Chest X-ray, PA view. Patient: 17 years old, sex M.
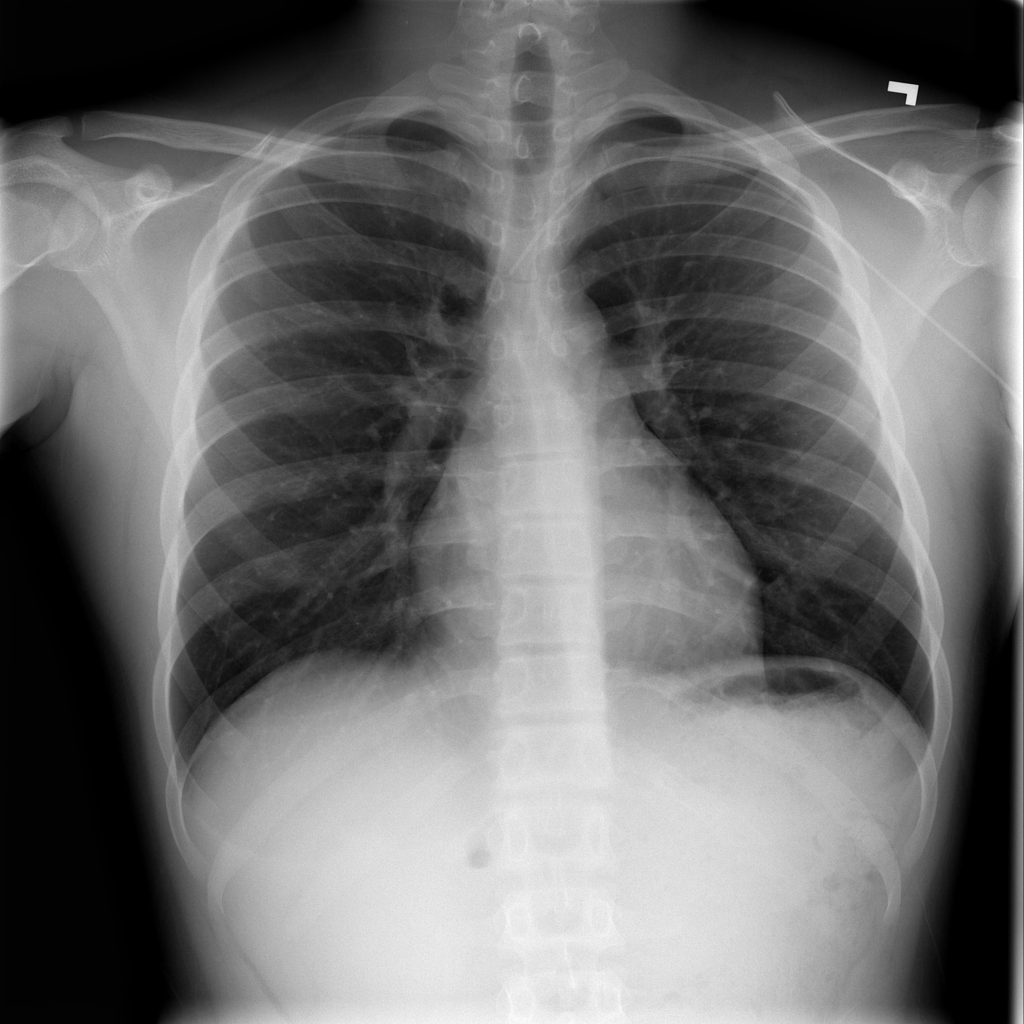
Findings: No Finding